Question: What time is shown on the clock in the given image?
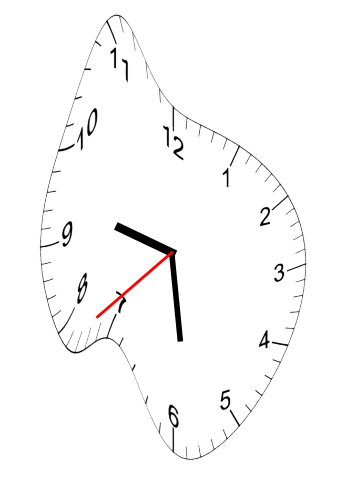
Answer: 09:28:38